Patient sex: M
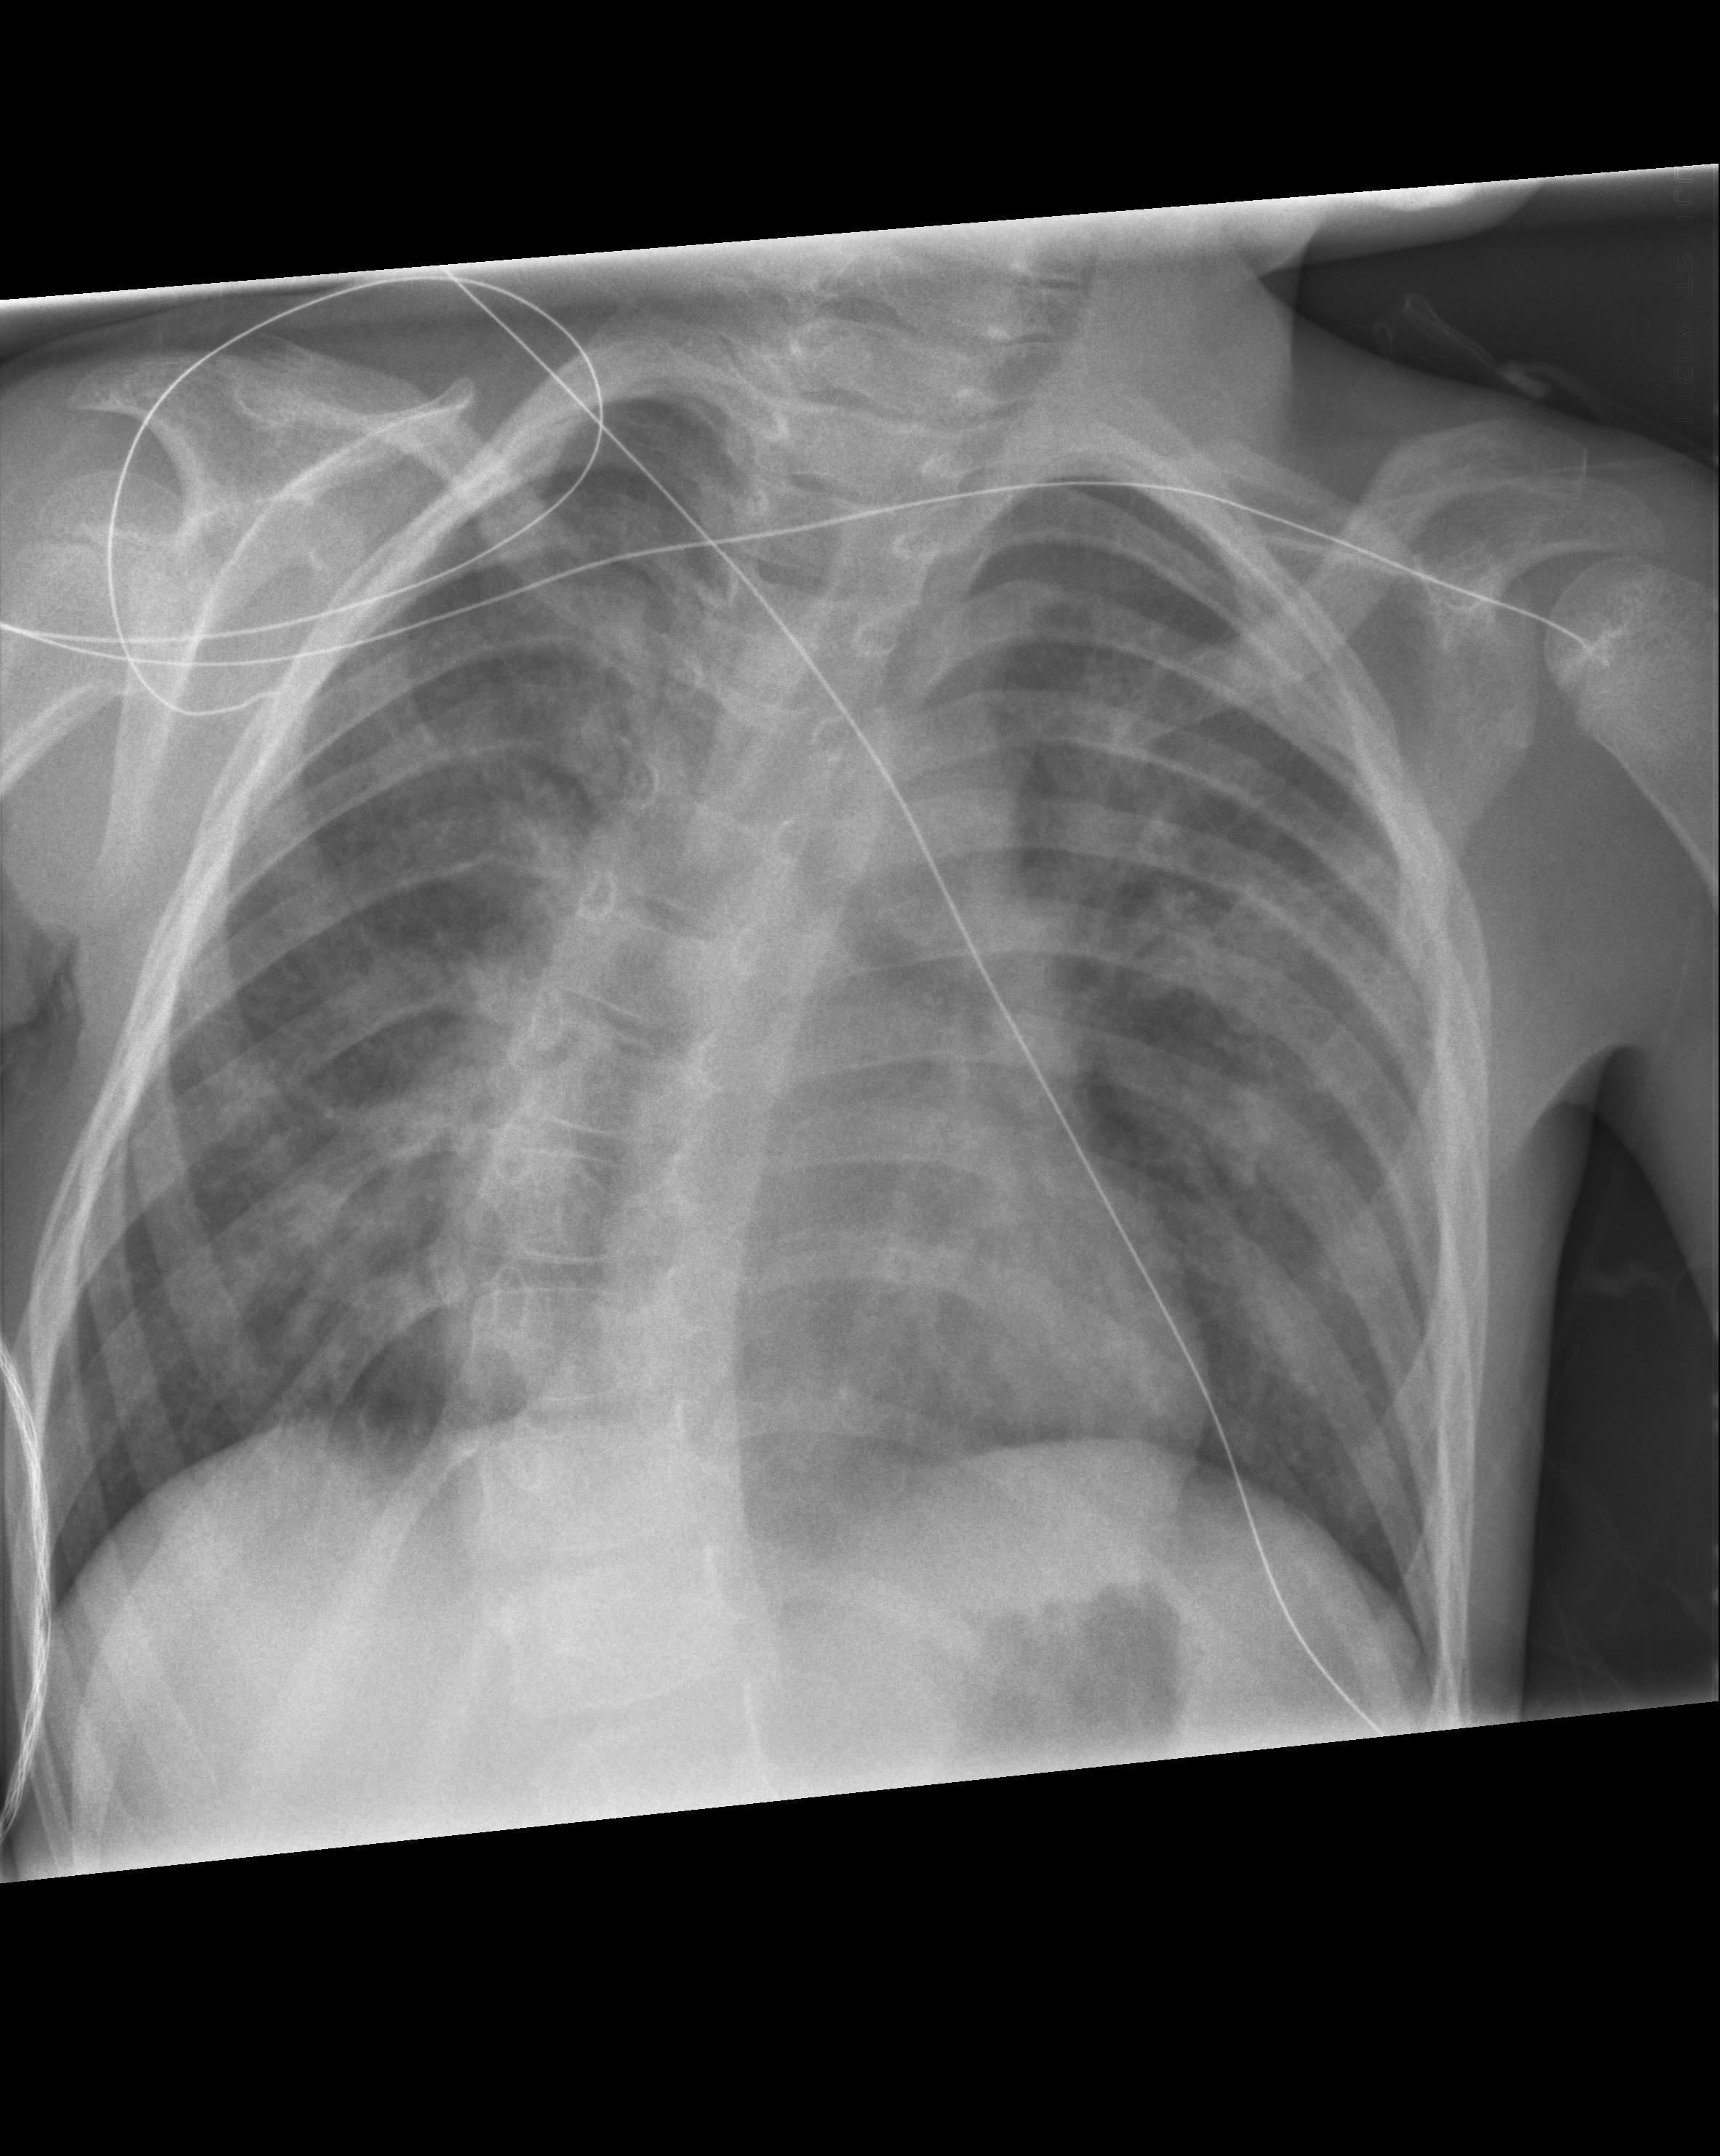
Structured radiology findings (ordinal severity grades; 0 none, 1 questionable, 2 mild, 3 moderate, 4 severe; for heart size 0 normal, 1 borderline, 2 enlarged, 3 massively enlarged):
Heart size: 0
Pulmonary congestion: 0
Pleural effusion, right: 0
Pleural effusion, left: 0
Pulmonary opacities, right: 2
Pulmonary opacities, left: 2
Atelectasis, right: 0
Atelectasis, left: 0